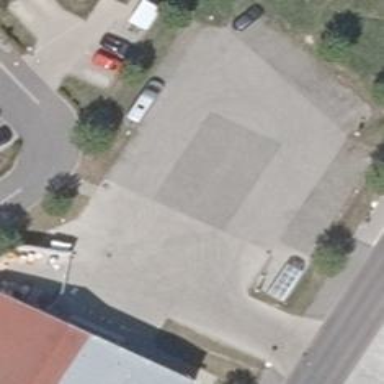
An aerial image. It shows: Parking area with surface.